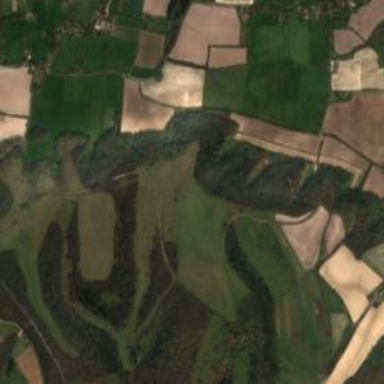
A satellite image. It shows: Chalk downland grassland.